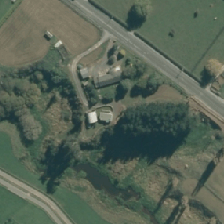
Land cover: herbaceous_freshwater_vege